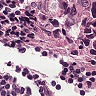
Metastatic tissue present: yes